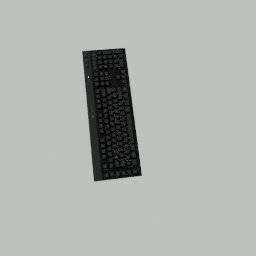
Label: electronics